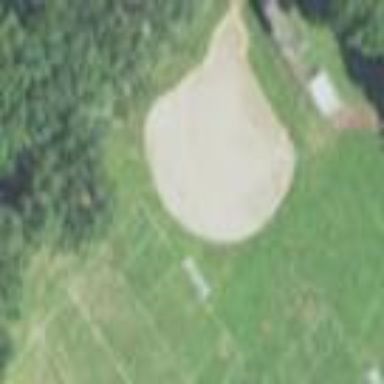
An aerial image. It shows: Baseball pitch for leisure land.